Field crop: maize
Growth stage: 2
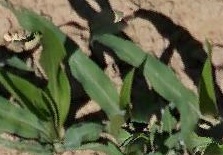
Species: maize